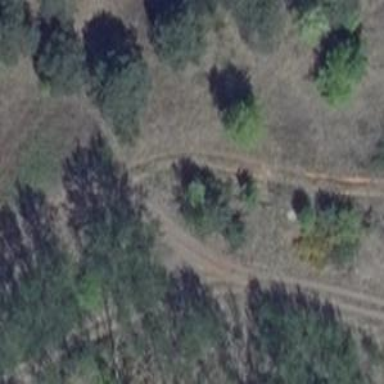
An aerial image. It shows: Gravel track with grade 3 tracktype.